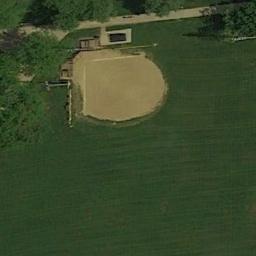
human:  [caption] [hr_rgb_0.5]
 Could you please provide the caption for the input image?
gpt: There is a baseball diamond in the grass .

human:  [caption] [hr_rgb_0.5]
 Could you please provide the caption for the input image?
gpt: A baseball diamond is in the middle of grass next to many trees .

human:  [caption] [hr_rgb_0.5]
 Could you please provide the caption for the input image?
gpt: A baseball diamond on the lawn with some trees and a house beside .

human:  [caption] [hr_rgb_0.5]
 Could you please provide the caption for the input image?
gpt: There is a lot of vegetation near the baseball field .

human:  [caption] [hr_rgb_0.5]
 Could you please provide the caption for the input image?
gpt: Lots of trees are beside the  baseball diamond .